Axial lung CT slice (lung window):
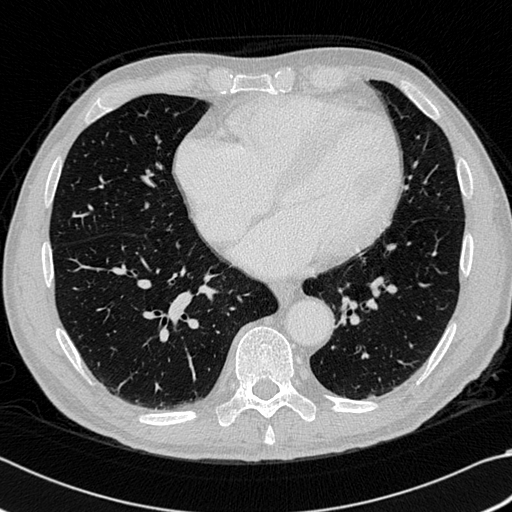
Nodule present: no